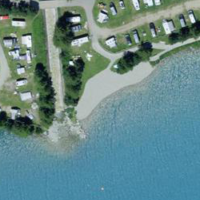
EUNIS habitat code: 14
Species observed at this site:
Turdus pilaris
Motacilla alba
Bistorta officinalis